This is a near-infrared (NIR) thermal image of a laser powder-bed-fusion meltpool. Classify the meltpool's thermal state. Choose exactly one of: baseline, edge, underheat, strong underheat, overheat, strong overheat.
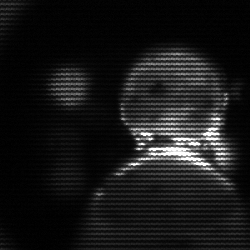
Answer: edge